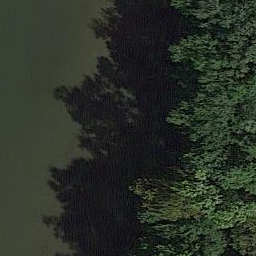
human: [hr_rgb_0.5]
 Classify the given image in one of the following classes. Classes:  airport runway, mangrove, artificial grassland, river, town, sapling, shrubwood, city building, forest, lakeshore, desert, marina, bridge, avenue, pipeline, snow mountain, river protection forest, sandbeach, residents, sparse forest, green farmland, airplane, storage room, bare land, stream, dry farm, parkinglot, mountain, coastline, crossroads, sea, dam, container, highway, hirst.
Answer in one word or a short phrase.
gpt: river protection forest